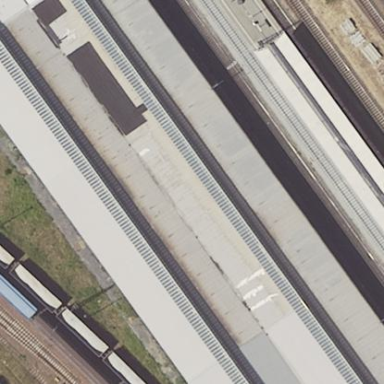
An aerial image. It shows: View of roof of building.